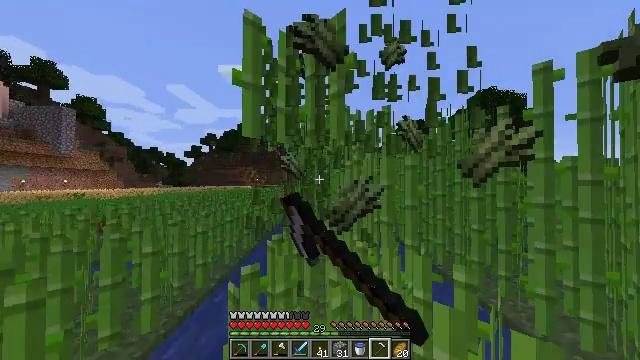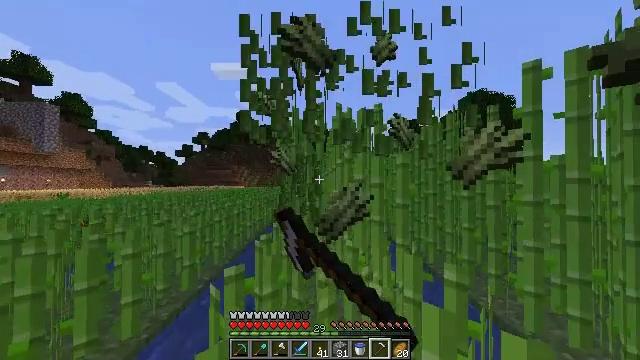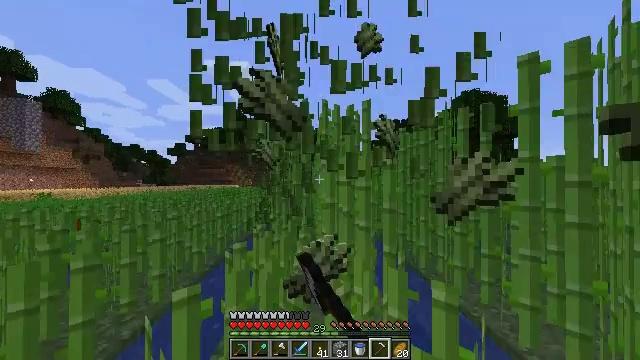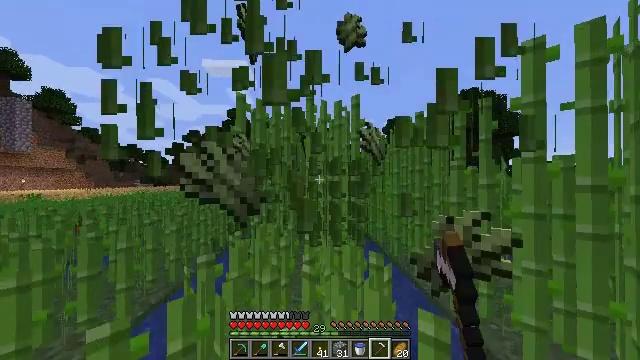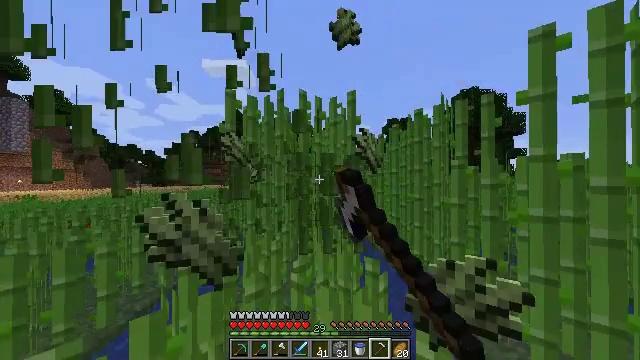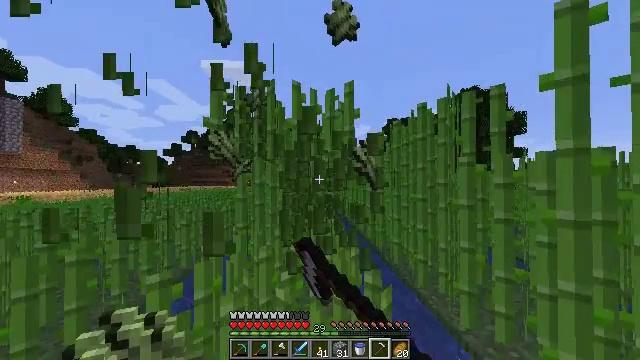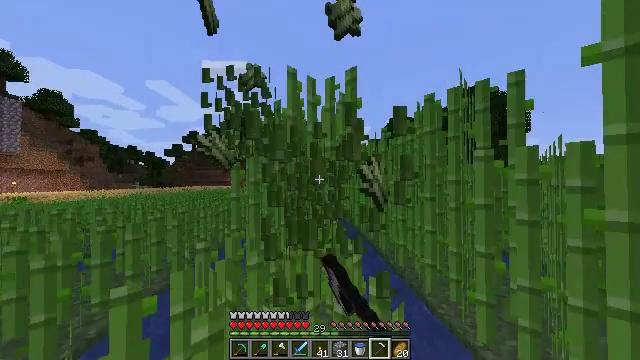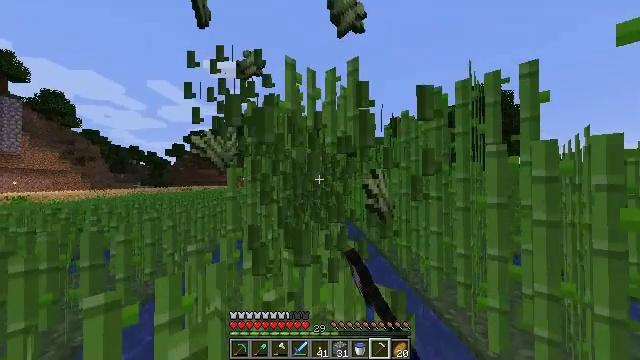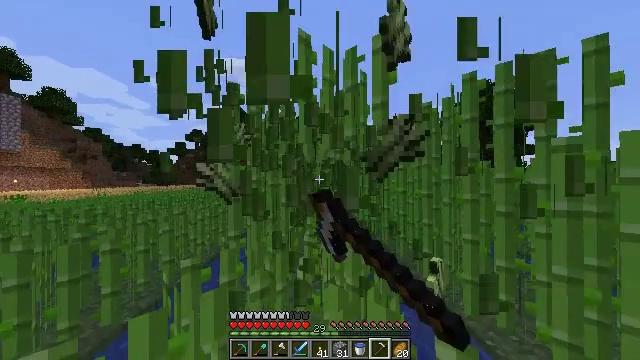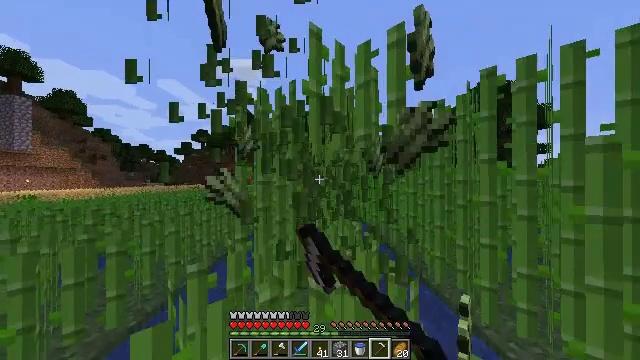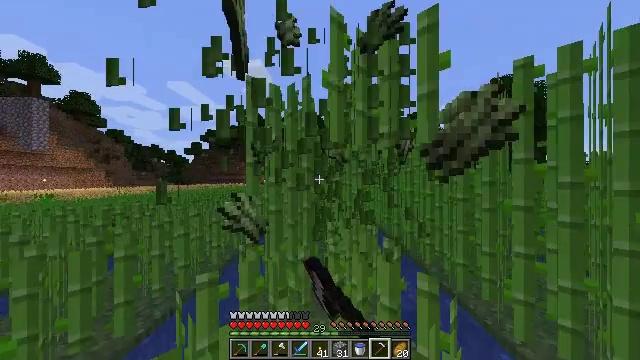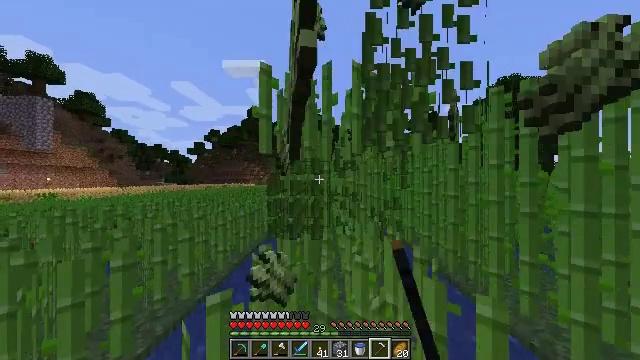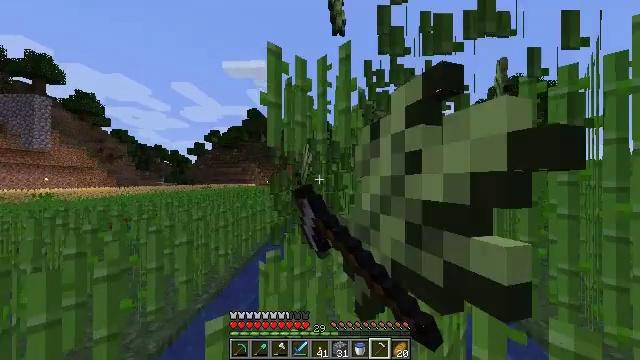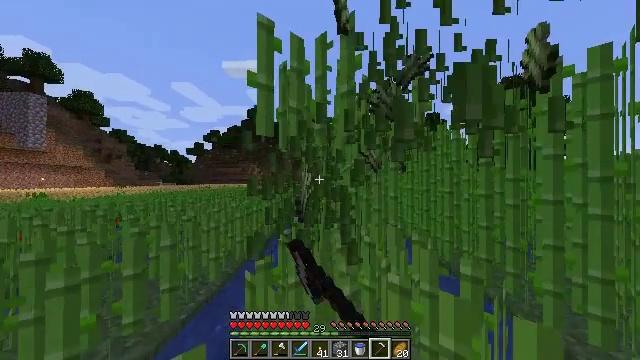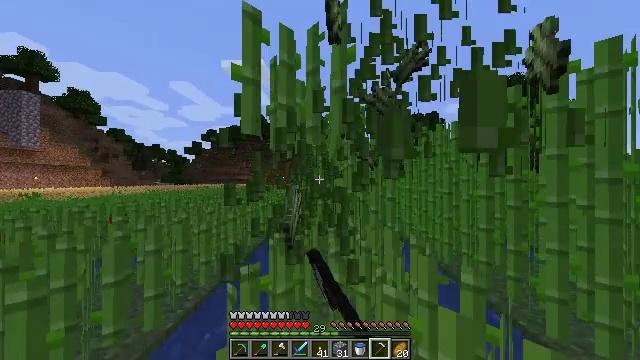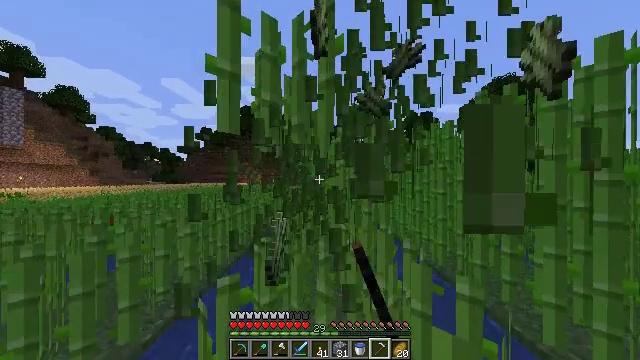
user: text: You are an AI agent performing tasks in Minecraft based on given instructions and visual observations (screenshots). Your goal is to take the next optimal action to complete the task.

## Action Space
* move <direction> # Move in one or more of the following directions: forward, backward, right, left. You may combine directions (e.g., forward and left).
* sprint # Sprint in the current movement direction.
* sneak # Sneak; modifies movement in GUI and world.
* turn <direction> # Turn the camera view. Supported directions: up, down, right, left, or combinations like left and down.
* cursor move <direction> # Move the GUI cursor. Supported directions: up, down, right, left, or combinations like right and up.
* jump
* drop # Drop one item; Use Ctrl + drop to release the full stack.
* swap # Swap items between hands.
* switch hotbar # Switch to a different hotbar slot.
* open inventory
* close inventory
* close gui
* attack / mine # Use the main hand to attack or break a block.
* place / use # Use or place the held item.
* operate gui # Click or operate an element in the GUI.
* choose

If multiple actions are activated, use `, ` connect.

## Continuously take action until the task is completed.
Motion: motion action
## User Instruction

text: Harvest sugar cane from the plant.
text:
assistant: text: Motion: move forward and move right, sprint, turn right, attack / mine
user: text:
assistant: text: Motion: move forward and move right, sprint, turn right, attack / mine
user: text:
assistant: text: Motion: move forward and move right, sprint, attack / mine
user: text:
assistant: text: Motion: move forward, sprint, attack / mine
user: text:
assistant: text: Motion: move forward, sprint, attack / mine
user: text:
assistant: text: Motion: move forward, sprint, attack / mine
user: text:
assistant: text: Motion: move forward and move left, sprint, attack / mine
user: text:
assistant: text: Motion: move forward and move left, sprint, attack / mine
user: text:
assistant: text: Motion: move forward and move left, sprint, turn left, attack / mine
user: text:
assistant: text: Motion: move forward and move left, sprint, turn left, attack / mine
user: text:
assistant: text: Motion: move forward and move left, sprint, attack / mine
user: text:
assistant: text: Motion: move forward, sprint, attack / mine
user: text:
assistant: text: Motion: move forward and move right, sprint, attack / mine
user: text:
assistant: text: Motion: move forward and move right, sprint, attack / mine
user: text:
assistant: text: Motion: move forward and move right, sprint, turn right, attack / mine
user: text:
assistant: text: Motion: move forward and move right, sprint, turn right, attack / mine
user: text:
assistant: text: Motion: move forward, sprint, attack / mine
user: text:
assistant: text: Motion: move forward, sprint, attack / mine
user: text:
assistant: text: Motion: move forward, sprint, attack / mine
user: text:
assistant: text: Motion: move forward, sprint, attack / mine
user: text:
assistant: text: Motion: move forward and move left, sprint, attack / mine
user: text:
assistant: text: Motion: move forward and move left, sprint, turn left, attack / mine
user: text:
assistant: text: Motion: move forward and move left, sprint, attack / mine
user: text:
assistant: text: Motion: move forward and move left, sprint, attack / mine
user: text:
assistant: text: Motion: move forward, sprint, attack / mine
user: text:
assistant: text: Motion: move forward and move right, sprint, attack / mine
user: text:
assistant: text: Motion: move forward and move right, sprint, attack / mine
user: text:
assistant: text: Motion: move forward and move right, sprint, attack / mine
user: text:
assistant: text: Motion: move forward and move right, sprint, attack / mine
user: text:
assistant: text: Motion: move forward, sprint, attack / mine